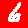
Digit: 6